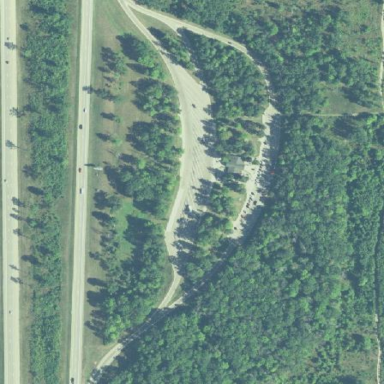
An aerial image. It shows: Rest area along the road.